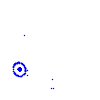
Particle: pion